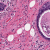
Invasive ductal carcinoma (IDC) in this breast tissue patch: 0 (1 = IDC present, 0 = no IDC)